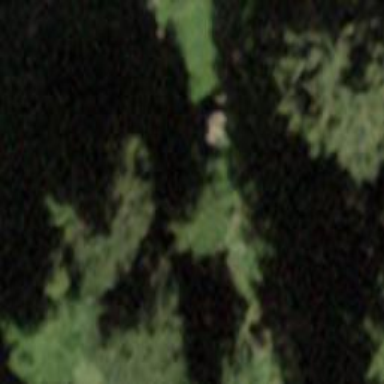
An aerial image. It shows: Forest area.